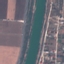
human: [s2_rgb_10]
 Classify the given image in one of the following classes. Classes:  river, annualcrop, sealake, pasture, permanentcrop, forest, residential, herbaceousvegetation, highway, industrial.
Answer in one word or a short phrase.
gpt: River